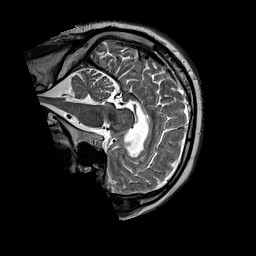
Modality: T2w
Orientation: sagittal
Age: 46
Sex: male
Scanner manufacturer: siemens
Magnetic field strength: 3 T
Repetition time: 3.2 s
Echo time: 0.212 s